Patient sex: M
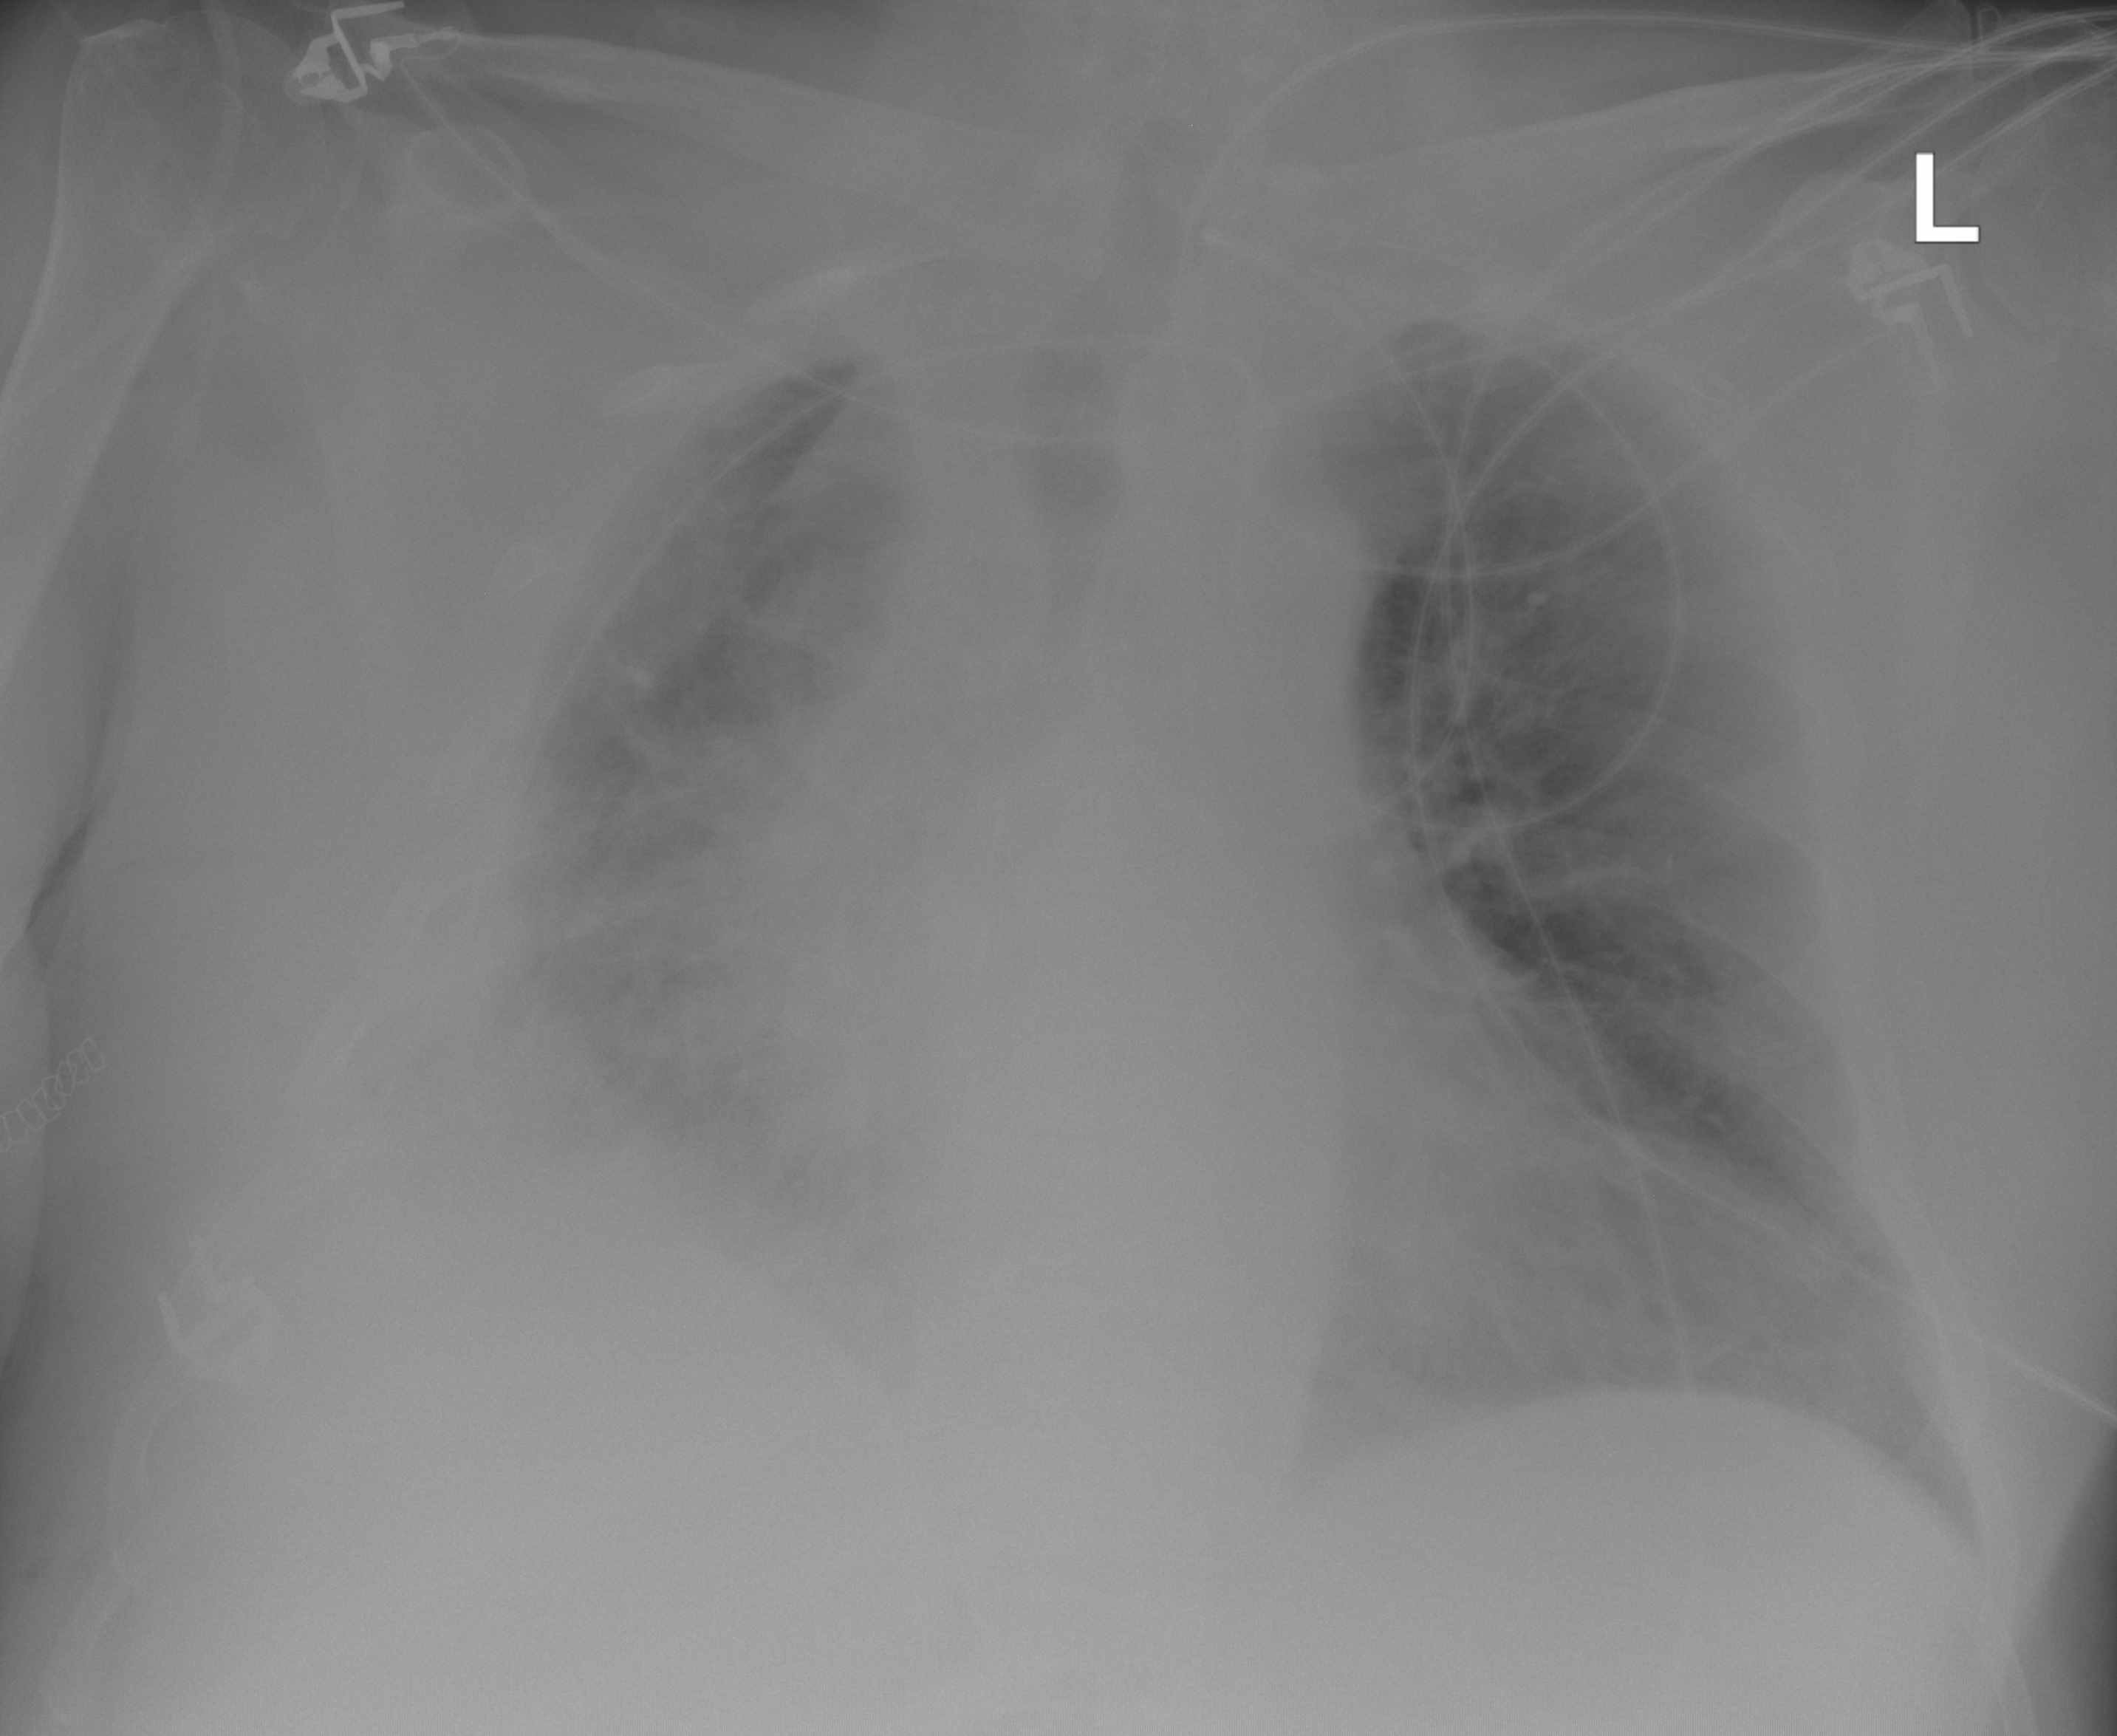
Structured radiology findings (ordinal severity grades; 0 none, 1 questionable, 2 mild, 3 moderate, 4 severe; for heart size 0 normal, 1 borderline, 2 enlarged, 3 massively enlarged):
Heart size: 0
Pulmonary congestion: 3
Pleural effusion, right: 3
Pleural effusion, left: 2
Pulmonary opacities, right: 3
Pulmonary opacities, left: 3
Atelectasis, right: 3
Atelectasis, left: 2